Interaction volume radius: 10 \u00c5
Interaction volume height: 15 \u00c5
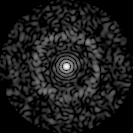
Disorder parameter: 0.8199